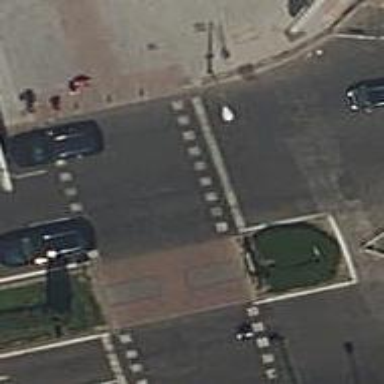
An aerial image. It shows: Road with traffic signals.